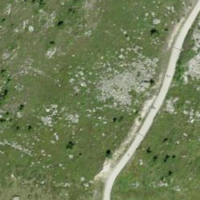
EUNIS habitat code: 26
Species observed at this site:
Vaccinium myrtillus
Vaccinium vitis-idaea
Nucifraga caryocatactes
Campanula thyrsoides
Bartsia alpina